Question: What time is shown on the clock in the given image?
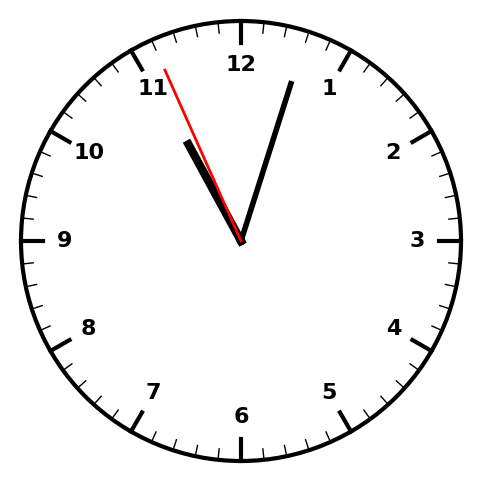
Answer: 11:02:56